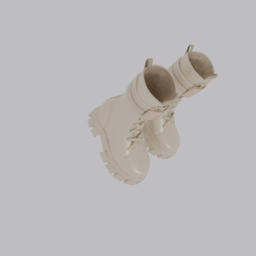
Label: people